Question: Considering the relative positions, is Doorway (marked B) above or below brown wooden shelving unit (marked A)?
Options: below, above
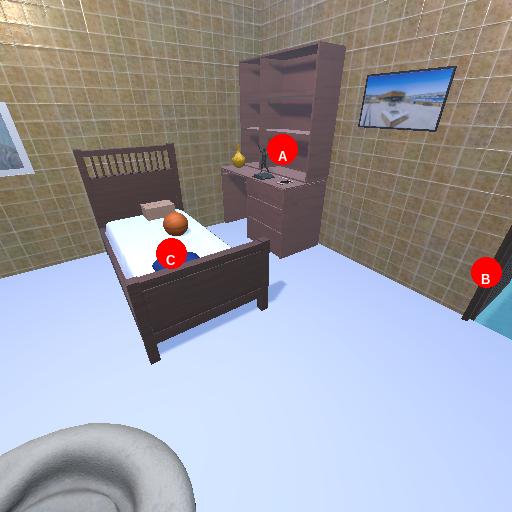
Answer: below